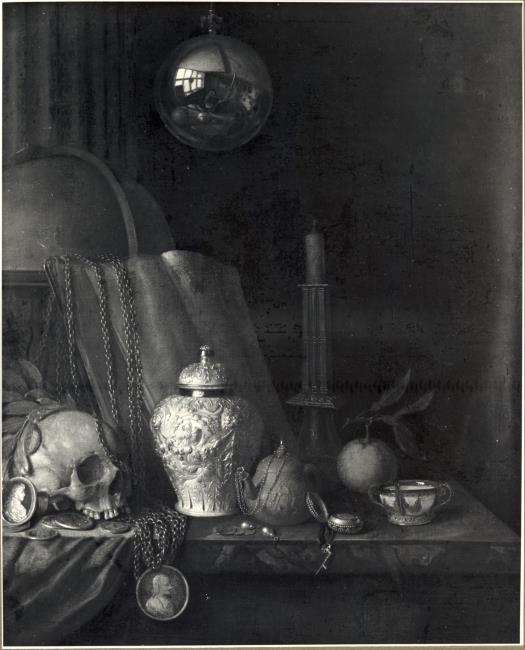
Title: Vanitaws still-life with oramental vessels and a globe
Artist: Pieter van Roestraeten
Earliest date: 1665
Latest date: 1665
Genre: painting
Iconography: Still Life
Keywords: vanitas (still life), a marble top, vase, candlestick, reflective (glass) sphere, teapot, watch, skull, book, laurel wreath, orange (fruit), locket, drapery